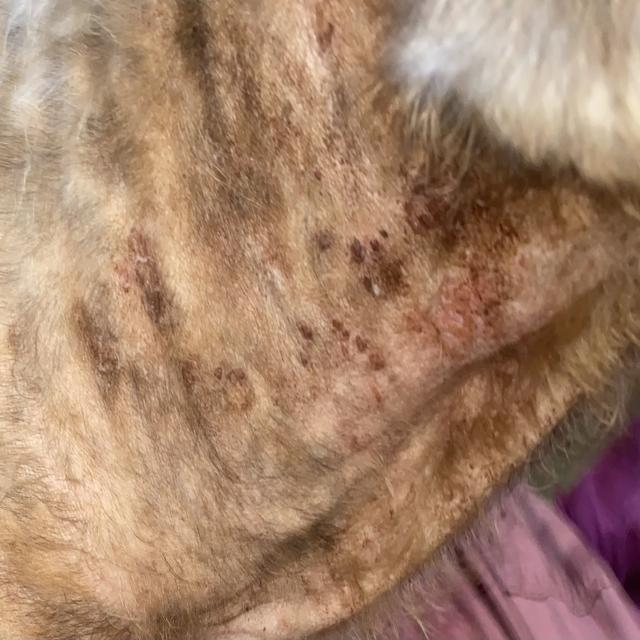
Canine demodicosis (Demodex mange) — caused by Demodex canis mites. Presents with alopecia, follicular papules, pustules, and comedones. Often localized on face and forelimbs.